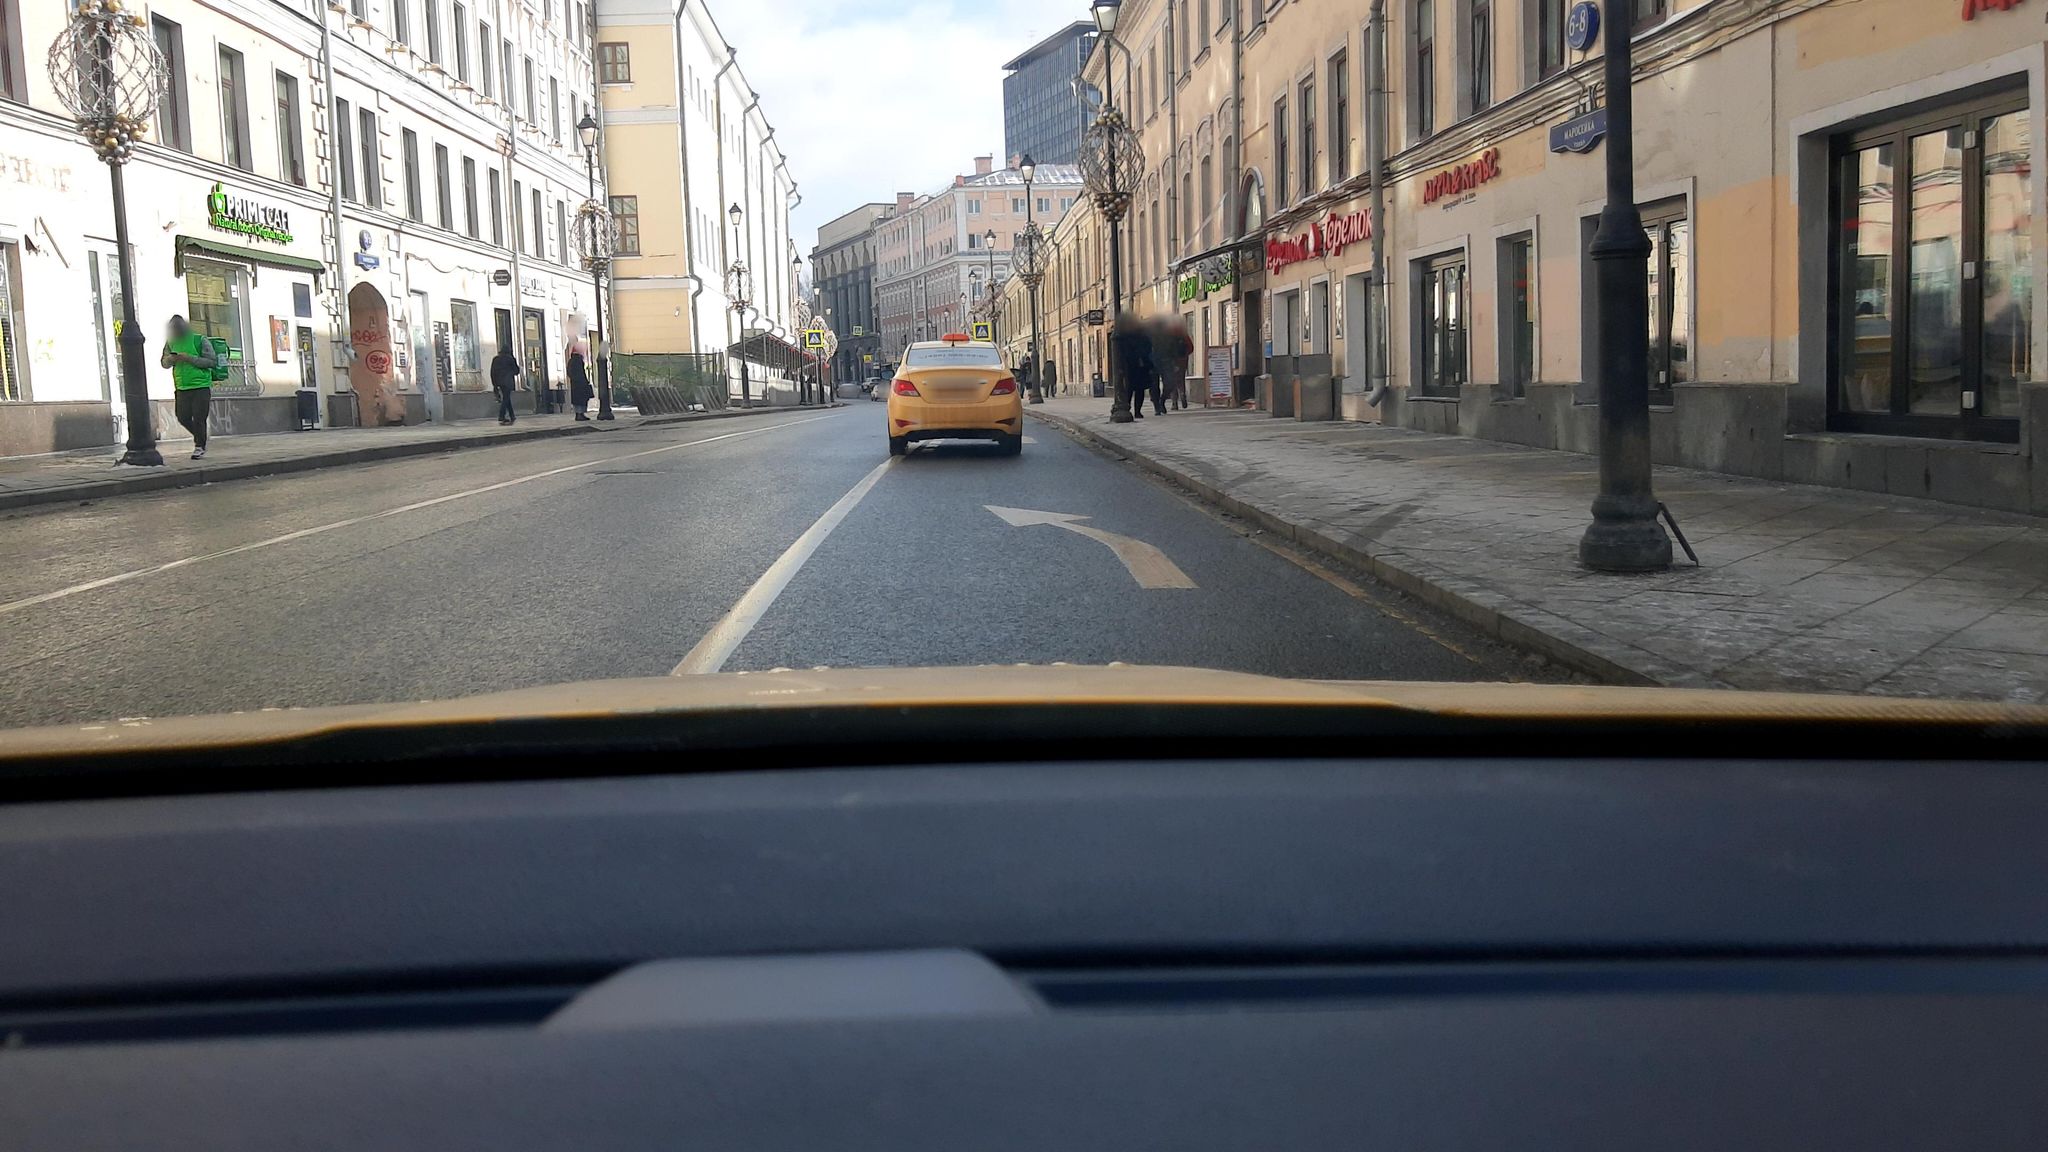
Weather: rainy
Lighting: day
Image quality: good
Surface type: driving surface
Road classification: secondary
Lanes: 3
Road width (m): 7.8
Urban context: urban centre
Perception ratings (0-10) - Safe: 3.95, Lively: 8.41, Beautiful: 5.6, Boring: 1.82, Depressing: 5.36, Wealthy: 3.46